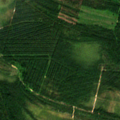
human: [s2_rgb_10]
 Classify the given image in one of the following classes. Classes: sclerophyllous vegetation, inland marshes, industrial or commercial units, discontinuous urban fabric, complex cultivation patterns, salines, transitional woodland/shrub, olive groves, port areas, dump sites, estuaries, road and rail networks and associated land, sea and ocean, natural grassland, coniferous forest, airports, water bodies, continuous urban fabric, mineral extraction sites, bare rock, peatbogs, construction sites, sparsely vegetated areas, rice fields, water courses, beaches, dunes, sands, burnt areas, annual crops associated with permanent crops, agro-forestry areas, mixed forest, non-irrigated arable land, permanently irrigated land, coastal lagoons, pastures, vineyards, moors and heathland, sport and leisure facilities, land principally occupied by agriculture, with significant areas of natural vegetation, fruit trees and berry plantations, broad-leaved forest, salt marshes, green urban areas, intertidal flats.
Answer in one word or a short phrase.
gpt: coniferous forest, mixed forest, transitional woodland/shrub